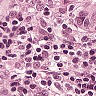
Metastatic tissue present: yes